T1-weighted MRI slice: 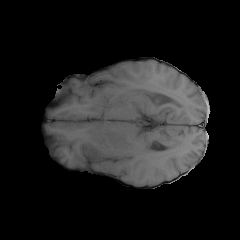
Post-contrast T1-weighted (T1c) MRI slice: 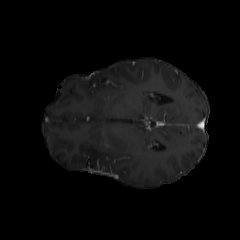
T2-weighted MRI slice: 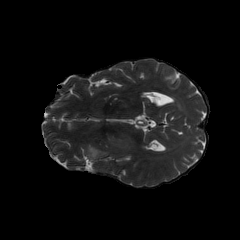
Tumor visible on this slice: yes